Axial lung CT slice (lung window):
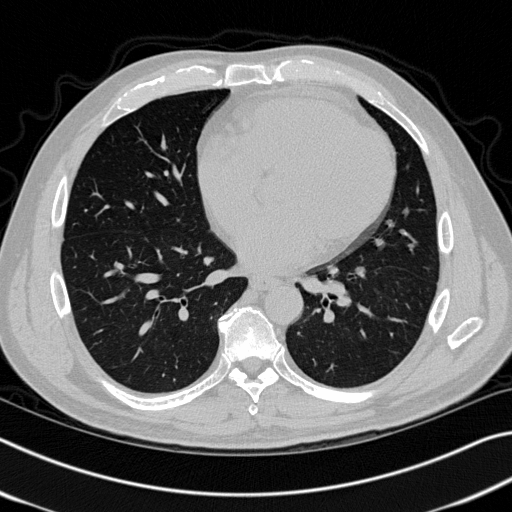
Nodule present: no